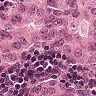
Metastatic tissue present: yes